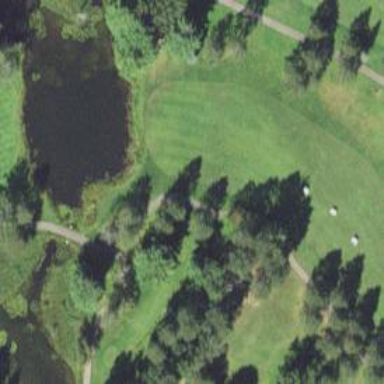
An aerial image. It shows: Scenic golf fairway.